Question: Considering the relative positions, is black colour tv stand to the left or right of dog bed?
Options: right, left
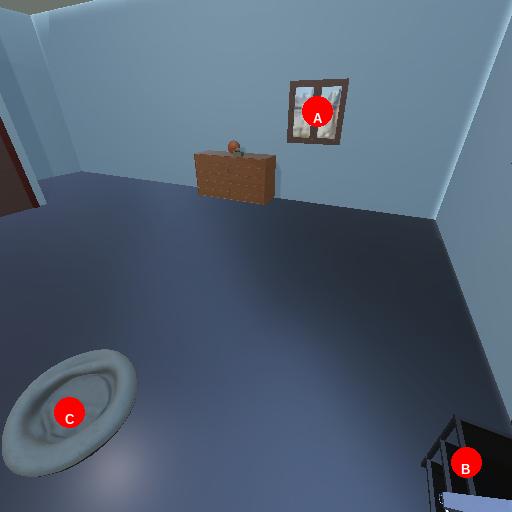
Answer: right